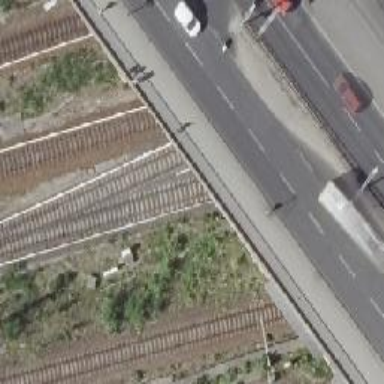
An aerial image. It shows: Light rail railway line with electrified rails.